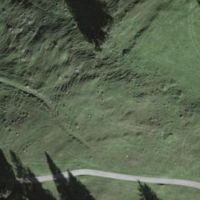
EUNIS habitat code: 23
Species observed at this site:
Motacilla cinerea
Milvus milvus
Sitta europaea
Nucifraga caryocatactes
Fringilla coelebs
Turdus viscivorus
Buteo buteo
Falco tinnunculus
Accipiter nisus